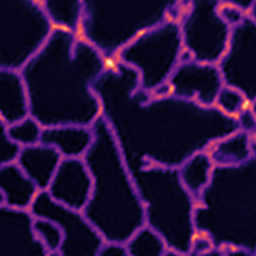
Label: Super-resolution ER image